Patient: sex M, age 64
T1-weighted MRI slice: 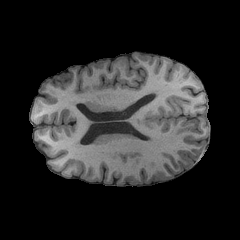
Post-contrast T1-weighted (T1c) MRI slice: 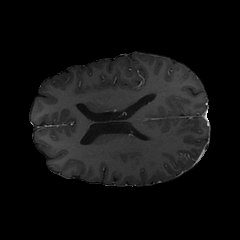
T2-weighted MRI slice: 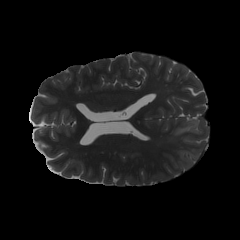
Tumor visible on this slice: yes
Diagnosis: Glioblastoma, IDH-wildtype
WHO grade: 4